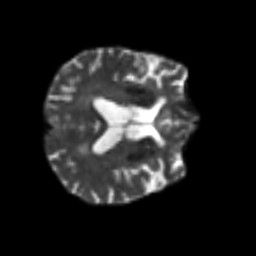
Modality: T2w
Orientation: axial
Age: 76
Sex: female
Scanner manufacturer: siemens
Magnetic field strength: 3 T
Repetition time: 7.3 s
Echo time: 0.087 s